Question: How do I apply same format across other columns in the DataFrame

I am currently using the below code to change it,
also, Can I also use For loops to do the same task, if so how?
'''
APR1 <-strptime(APR$Total.Ready.Duration, format ="%H:%M")
'''
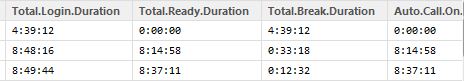
Answer: '''
commonFormat <- as.data.frame(lapply(APR, strptime, format="%H:%M"))
'''
will apply 'strptime' to all columns of APR, and return the result as a list of columns and then join those columns up into a data.frame. If you only want to change a subset of columns reformatted, change 'APR' to 'APR[[vectofOfColumns]]'. You can re-insert into the original data.frame with 'APR[[vectorOfColumns]] <- commonFormat'